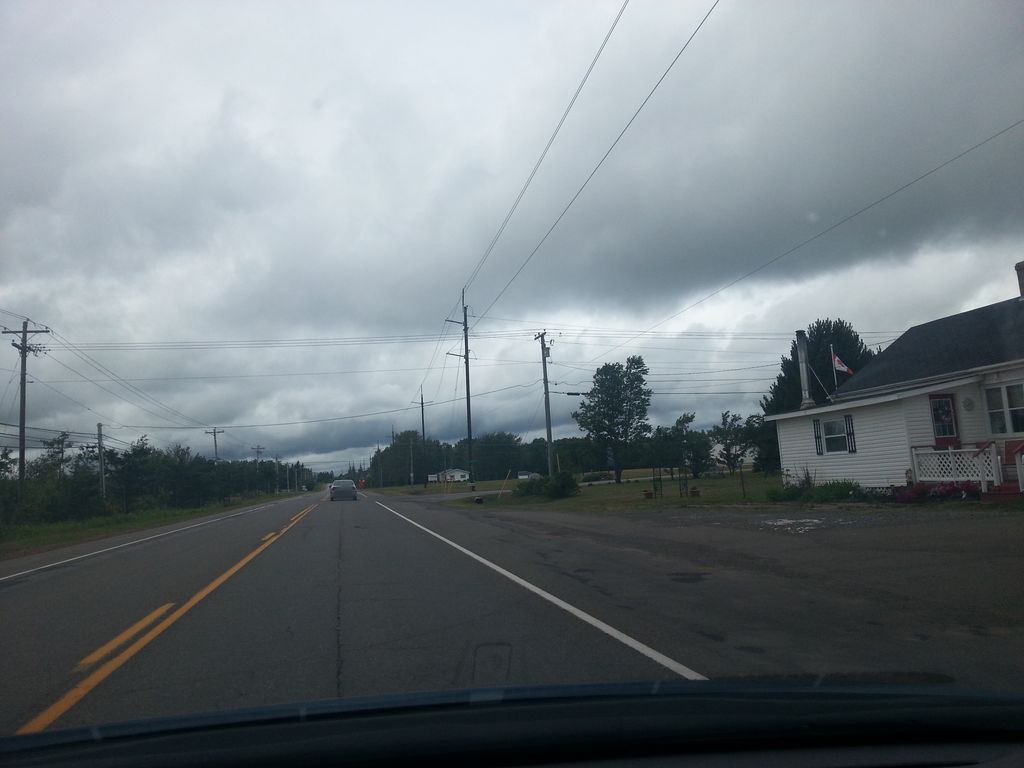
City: charlottetown